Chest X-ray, AP view. Patient: 21 years old, sex M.
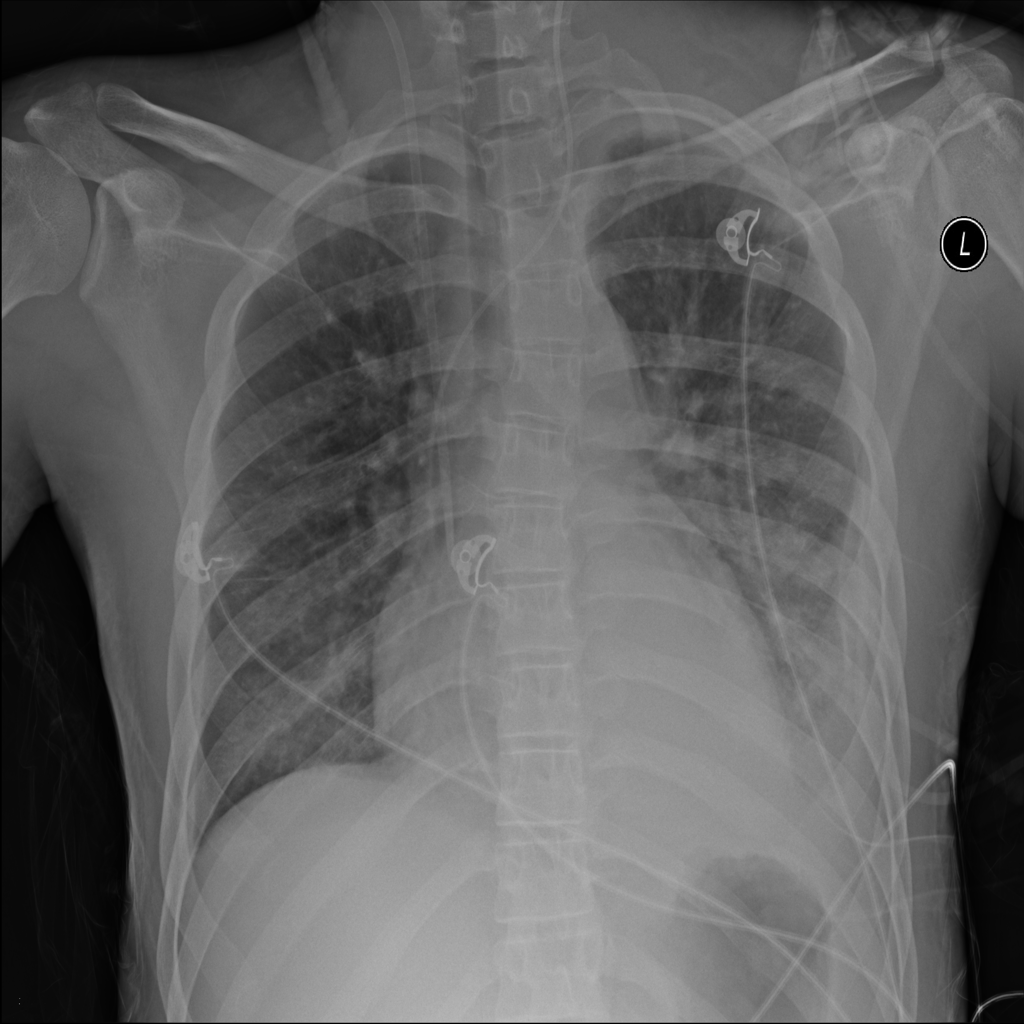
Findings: Nodule